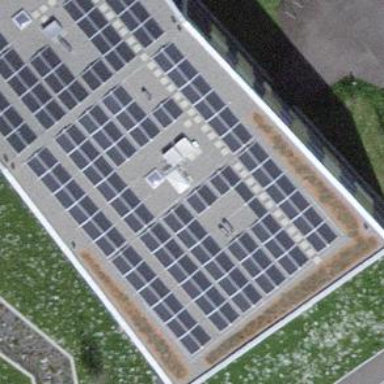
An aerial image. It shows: Apartment building with flat roof.